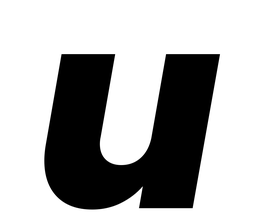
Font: Poppins-ExtraBoldItalic